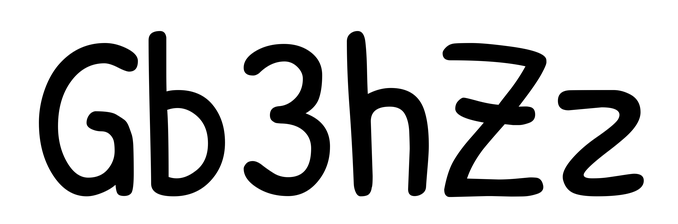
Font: PatrickHand-Regular